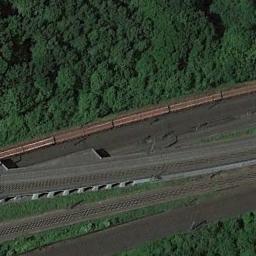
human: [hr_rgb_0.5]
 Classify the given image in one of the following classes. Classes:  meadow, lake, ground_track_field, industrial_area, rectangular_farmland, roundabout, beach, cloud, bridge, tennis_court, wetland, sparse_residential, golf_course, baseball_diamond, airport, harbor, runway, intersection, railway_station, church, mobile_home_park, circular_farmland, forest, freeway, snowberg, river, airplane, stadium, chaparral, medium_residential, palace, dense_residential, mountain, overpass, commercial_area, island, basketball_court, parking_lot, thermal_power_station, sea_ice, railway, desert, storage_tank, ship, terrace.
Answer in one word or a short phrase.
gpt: railway